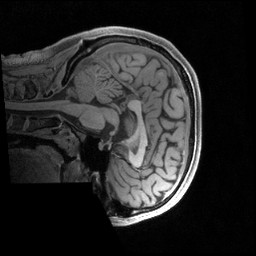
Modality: T1w
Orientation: sagittal
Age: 18
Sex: male
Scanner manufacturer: siemens
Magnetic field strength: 3 T
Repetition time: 2.4 s
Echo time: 0.00231 s